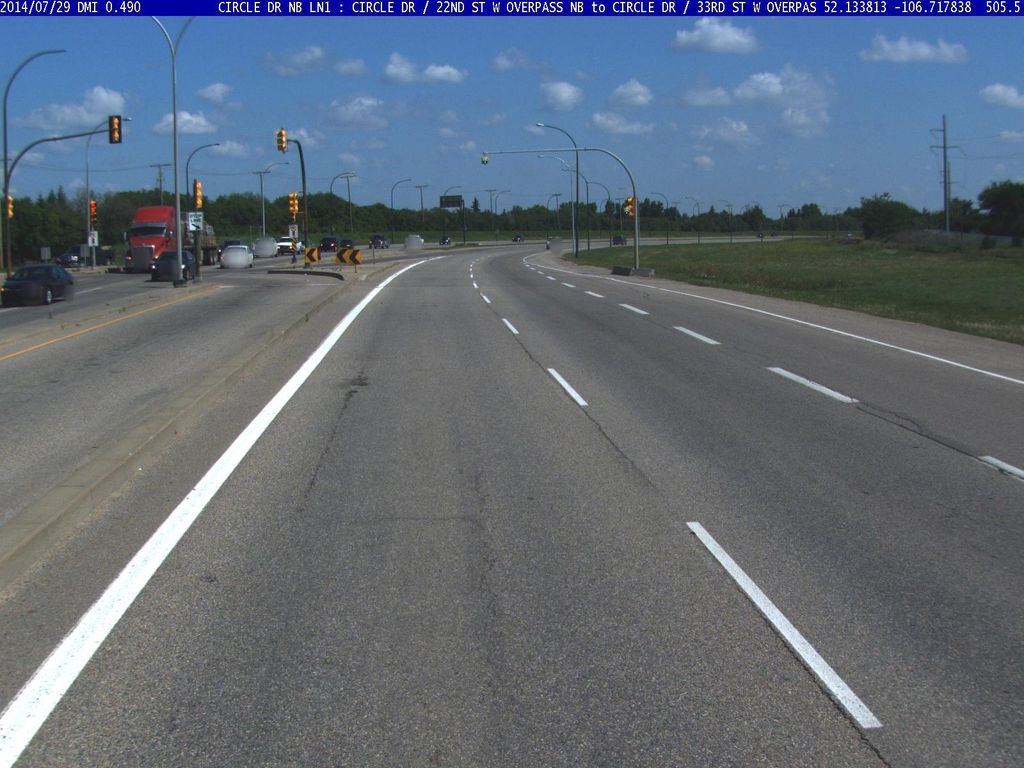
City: saskatoon